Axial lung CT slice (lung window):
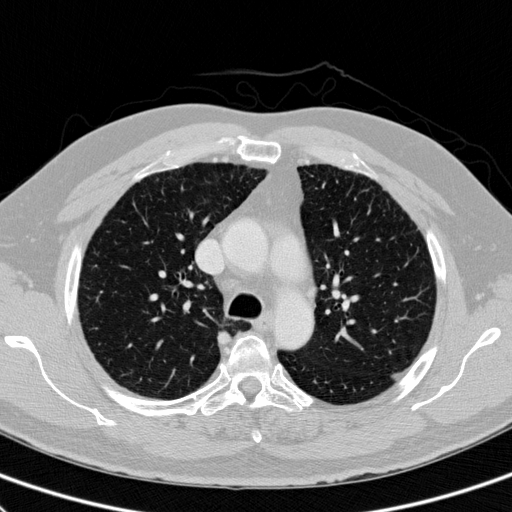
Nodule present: no